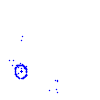
Particle: kaon